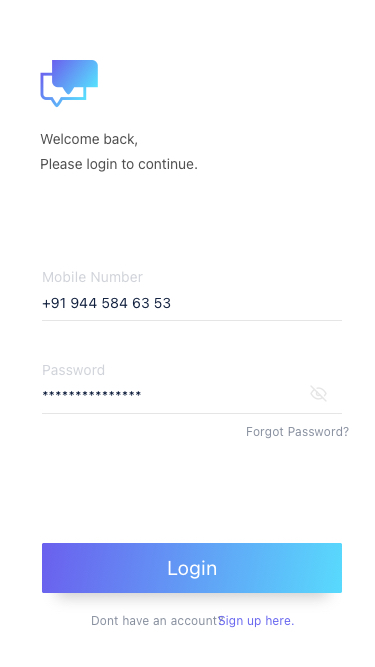
Text in this UI design:
Mobile Number
+91 944 584 63 53
***************
Password
Forgot Password?
Login
Dont have an account?
Sign up here.
Welcome back, Please login to continue.